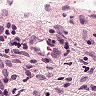
Metastatic tissue present: no